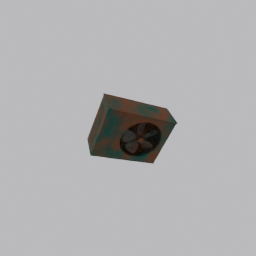
Label: appliances